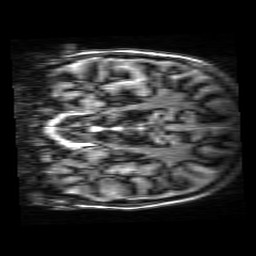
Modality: MP2RAGE
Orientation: coronal
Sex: male
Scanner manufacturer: siemens
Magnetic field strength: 3 T
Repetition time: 5 s
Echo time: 0.00368 s